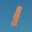
Label: 1